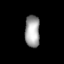
Tissue: lung
Cell type: Endothelial cells
Senescence score: 0.6159
Nuclear area (px): 468
Mean DAPI intensity: 161.038